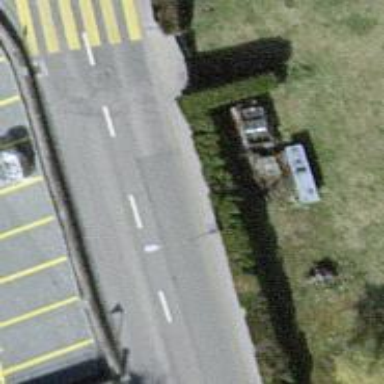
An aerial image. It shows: Hedge barrier.